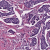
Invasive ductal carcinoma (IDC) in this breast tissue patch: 1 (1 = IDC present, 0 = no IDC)